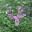
Label: 4